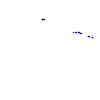
Particle: kaon